Aerial crown-view tile of a tropical tree (Barro Colorado Island, Panama), acquired 20240716:
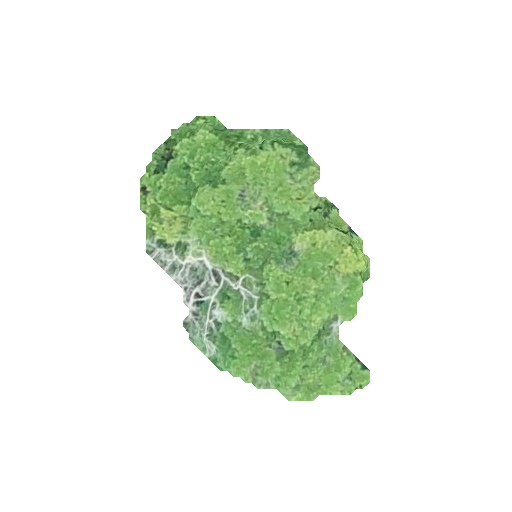
Species: Terminalia amazonia
GBIF accepted scientific name: Terminalia amazonica
Crown area: 70.564 m²